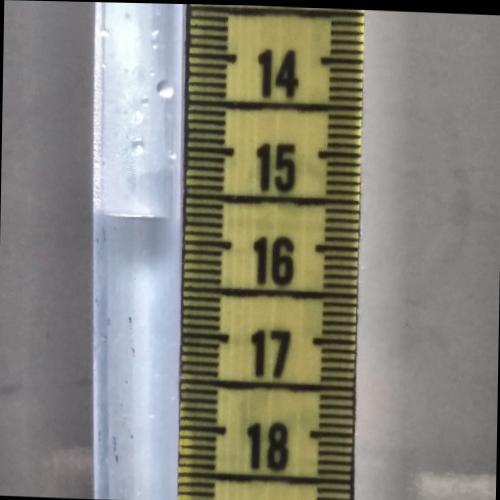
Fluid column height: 15.8 cm